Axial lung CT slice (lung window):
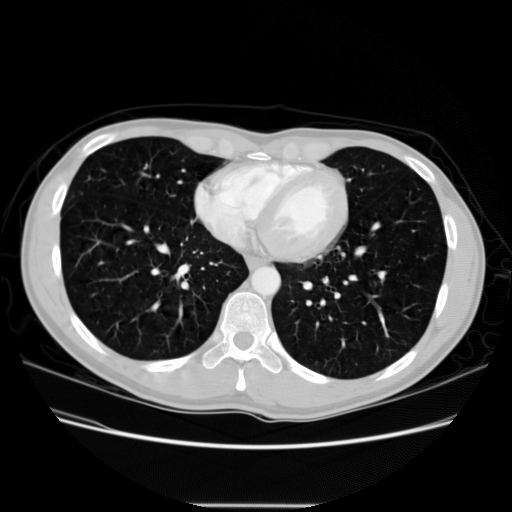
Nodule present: no